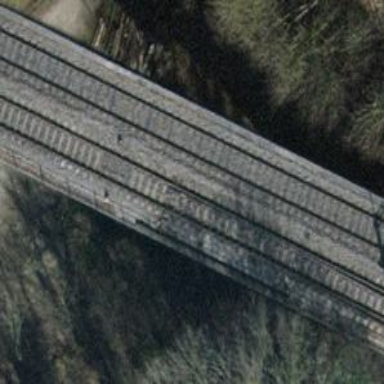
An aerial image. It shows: Railway bridge with electrified tracks and single rail.